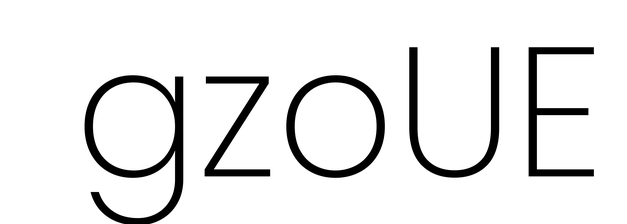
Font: Poppins-ExtraLight